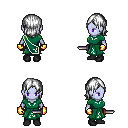
a pixel art fantasy rpg character, female body template, dark elf, purple skin, sash dress, gold greaves, white long bangs hairstyle, gold gloves, black shoes, dagger, four views (front, back, left, right), 2x2 character sprite sheet, small pixel art, hard edges, no anti-aliasing